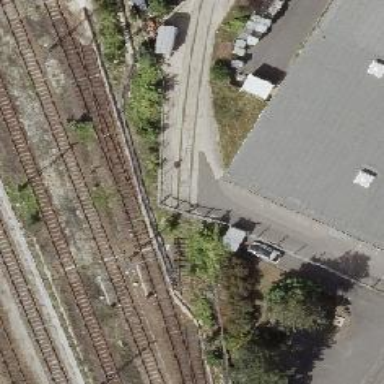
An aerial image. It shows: Railway switch.